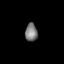
Tissue: skin
Cell type: Epithelial cells
Senescence score: 0.2316
Nuclear area (px): 218
Mean DAPI intensity: 122.243